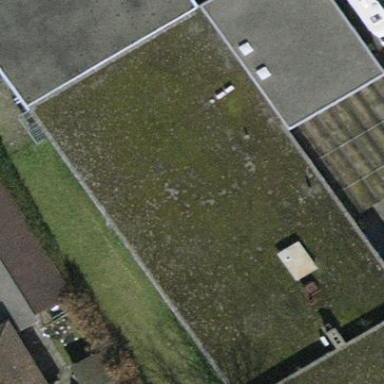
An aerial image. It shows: Industrial building.